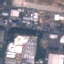
Land use / land cover: Industrial